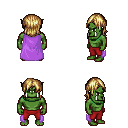
a pixel art fantasy rpg character, male body template, orc, green skin, lavender cape, red pants, blonde long bangs hairstyle, four views (front, back, left, right), 2x2 character sprite sheet, small pixel art, hard edges, no anti-aliasing